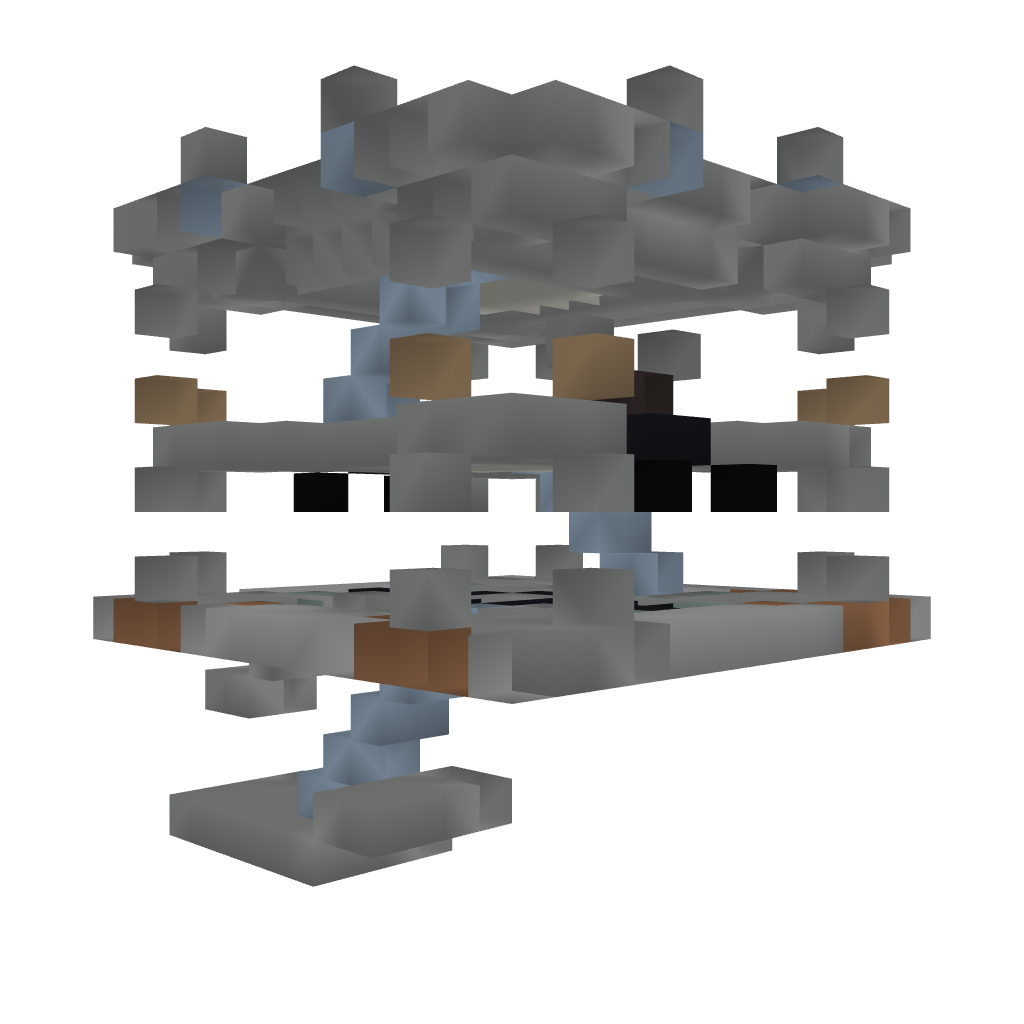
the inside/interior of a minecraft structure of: PvP Tower [Black]